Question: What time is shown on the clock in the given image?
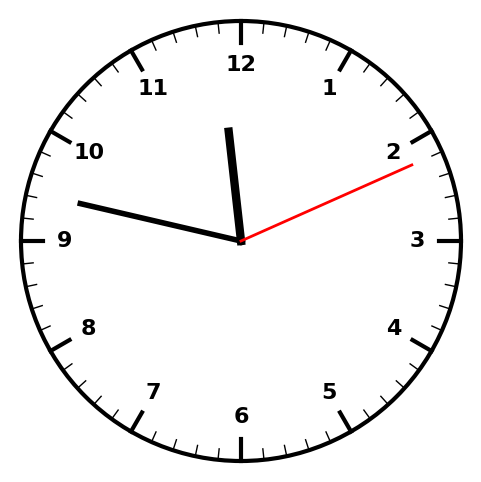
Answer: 11:47:11